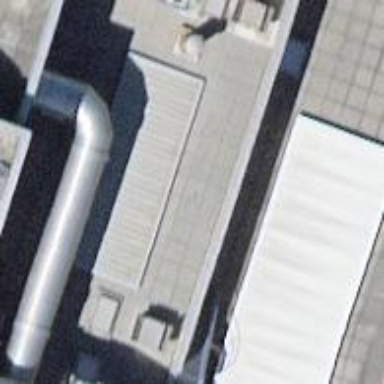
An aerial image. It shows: Industrial building.